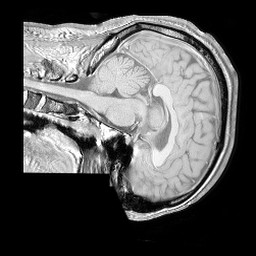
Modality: T1w
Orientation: sagittal
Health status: ill
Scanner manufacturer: philips
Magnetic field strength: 3 T
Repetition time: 0.3787 s
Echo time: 0.002908 s